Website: crate-barrel
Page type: address-validator
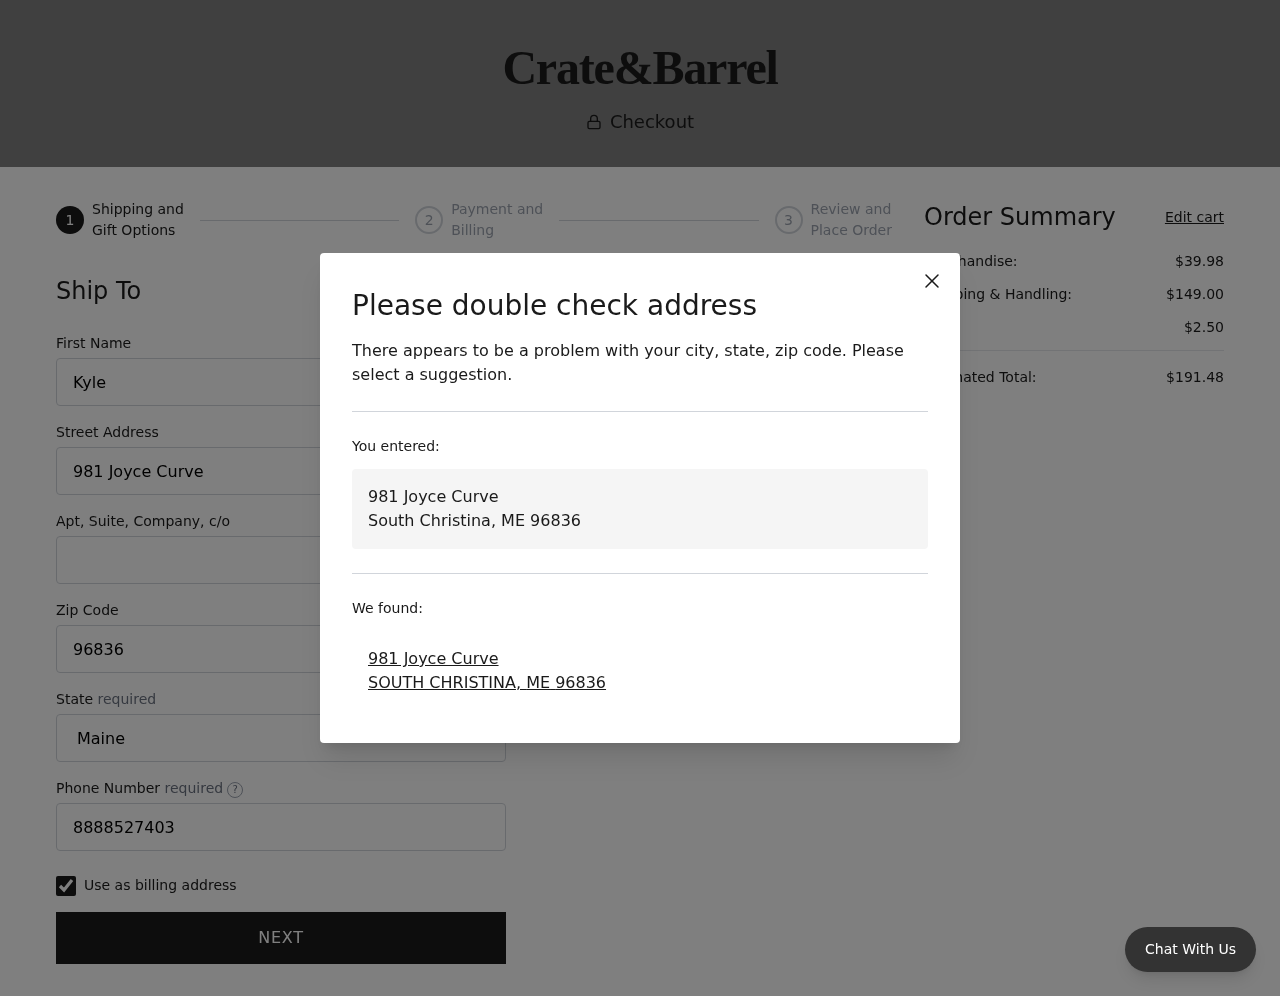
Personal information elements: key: PII_CITY
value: South Christina
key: PII_CITY
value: SOUTH CHRISTINA
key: PII_FIRSTNAME
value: Kyle
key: PII_PHONE
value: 8888527403
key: PII_POSTCODE
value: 96836
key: PII_STATE
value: Maine
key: PII_STATE_ABBR
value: ME
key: PII_STREET
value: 981 Joyce Curve
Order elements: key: ORDER_SUBTOTAL
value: $39.98
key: ORDER_SHIPPING_COST
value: $149.00
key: ORDER_TAX
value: $2.50
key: ORDER_TOTAL
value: $191.48